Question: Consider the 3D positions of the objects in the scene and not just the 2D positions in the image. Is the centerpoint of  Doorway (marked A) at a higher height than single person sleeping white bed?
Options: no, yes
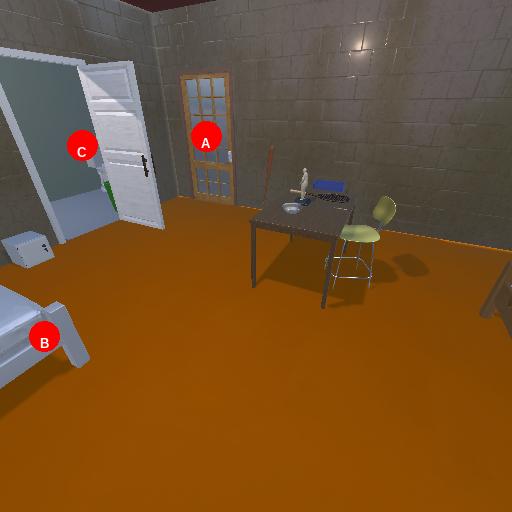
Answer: no